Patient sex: M
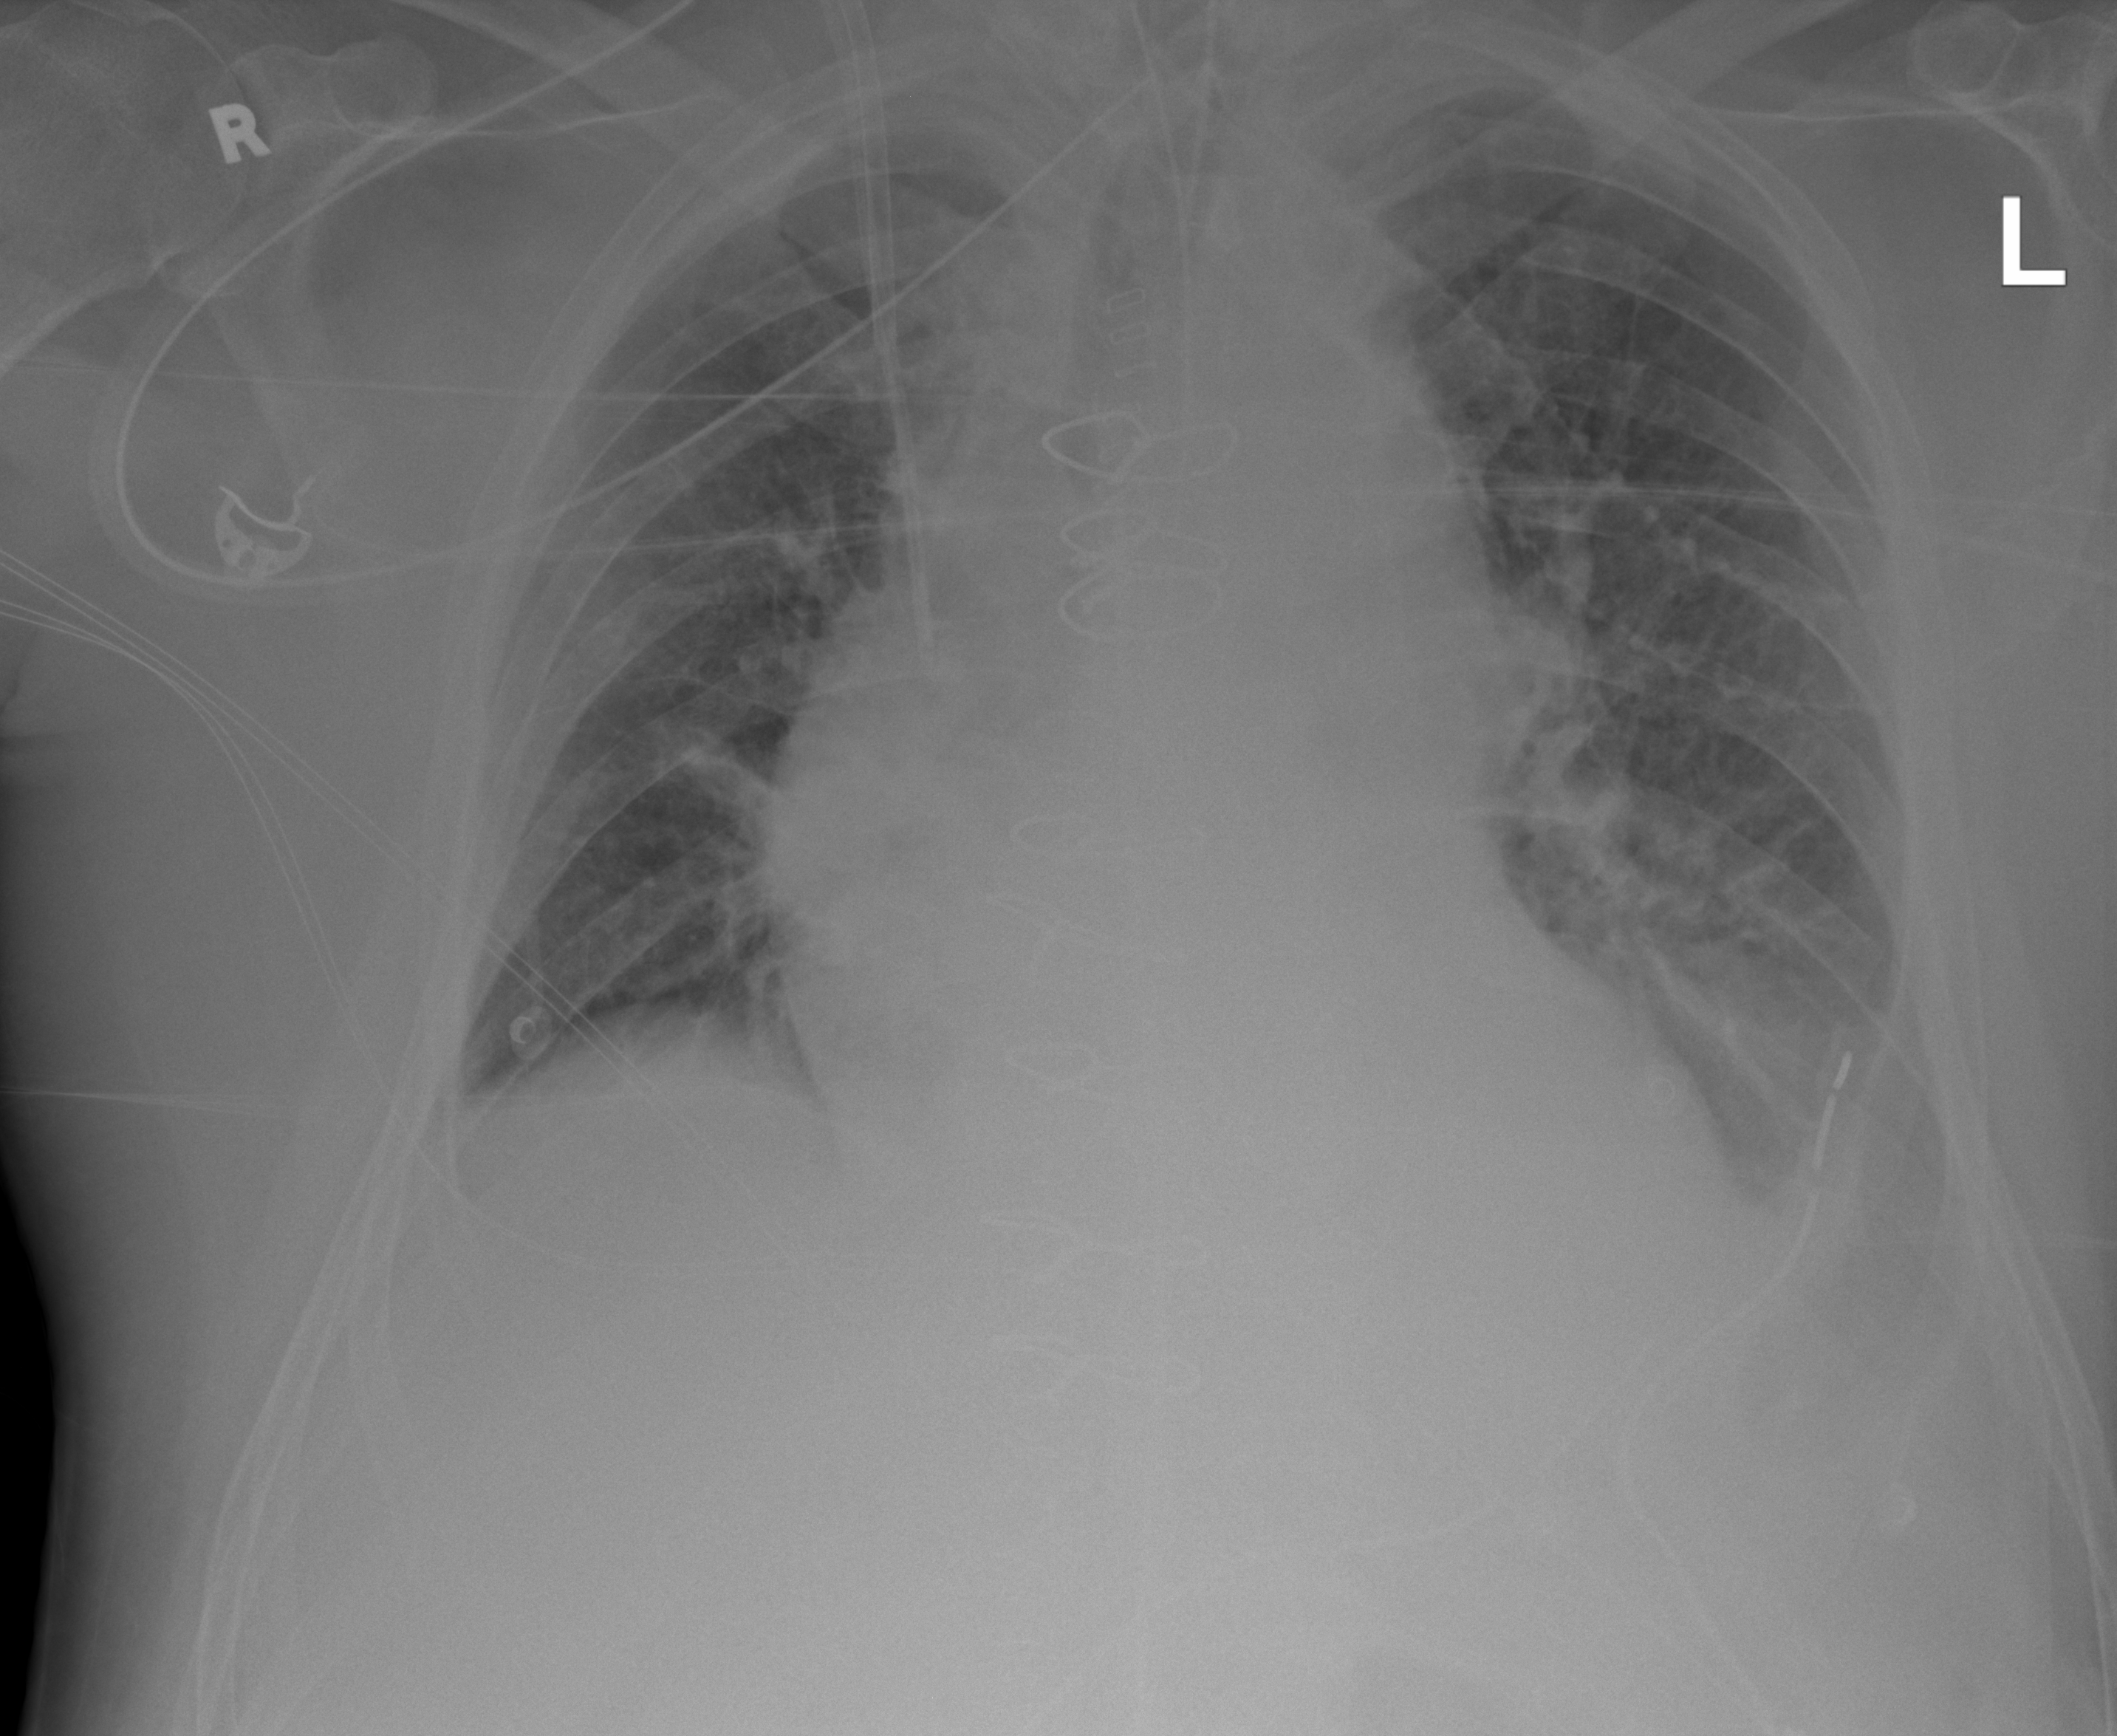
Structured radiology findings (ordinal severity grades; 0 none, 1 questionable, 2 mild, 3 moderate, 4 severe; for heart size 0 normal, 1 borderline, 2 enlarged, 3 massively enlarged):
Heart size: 2
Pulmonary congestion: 0
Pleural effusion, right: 2
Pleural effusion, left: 3
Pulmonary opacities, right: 0
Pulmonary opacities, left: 2
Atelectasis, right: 2
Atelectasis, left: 3